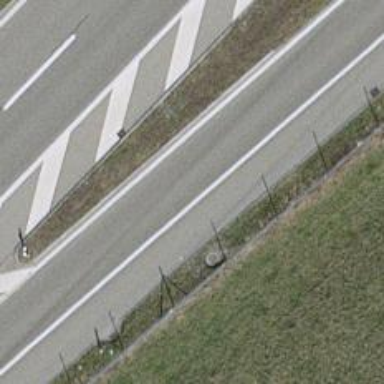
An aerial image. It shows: Asphalt motorway link.